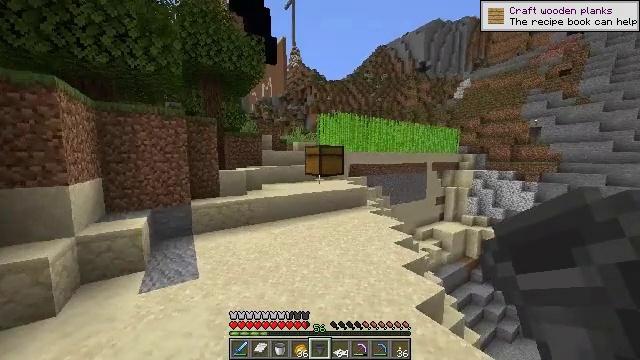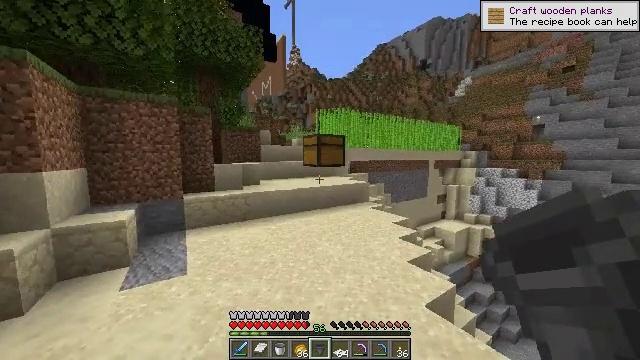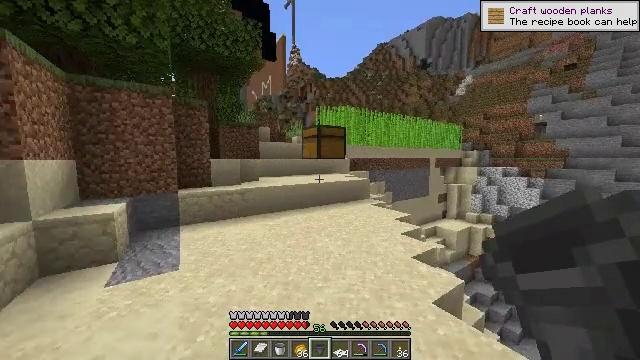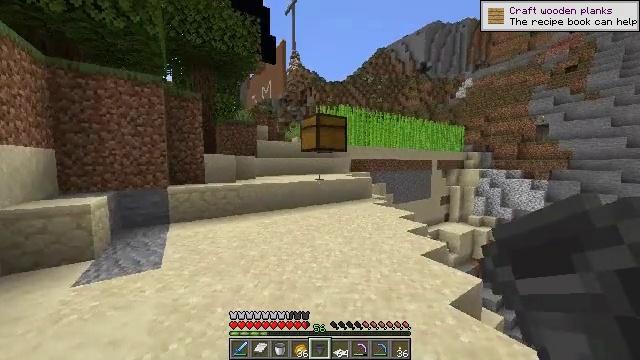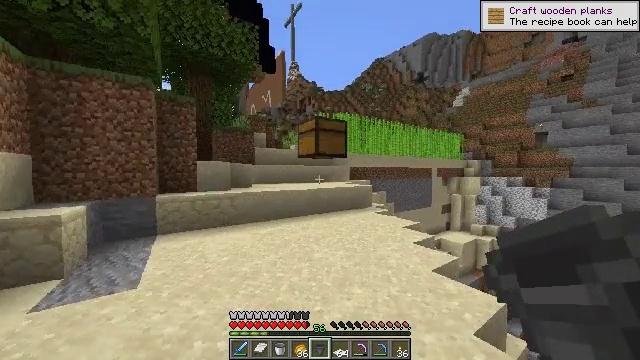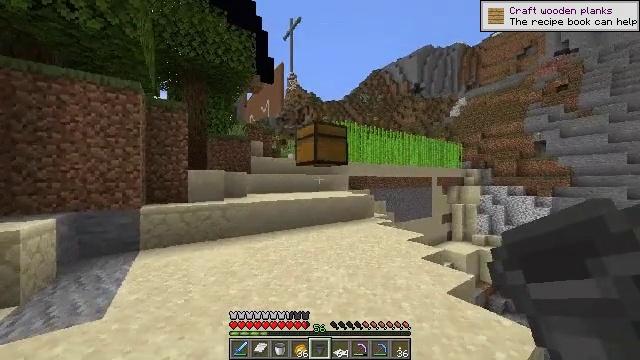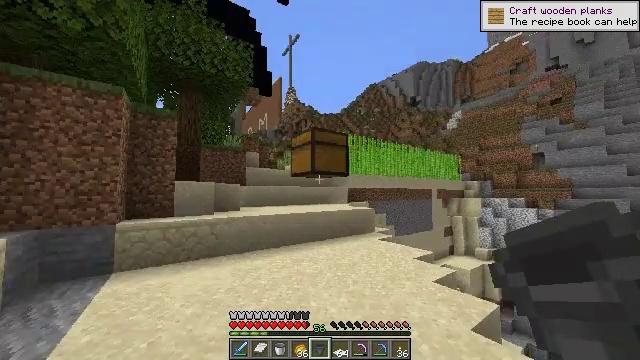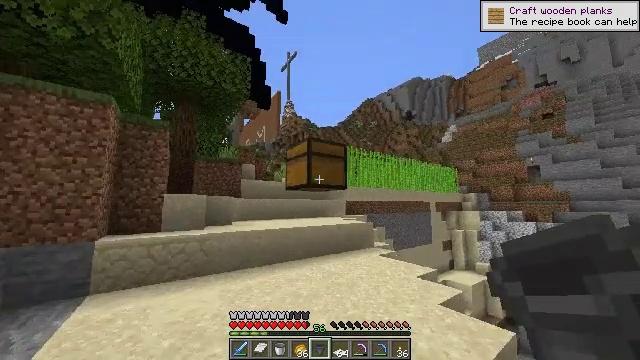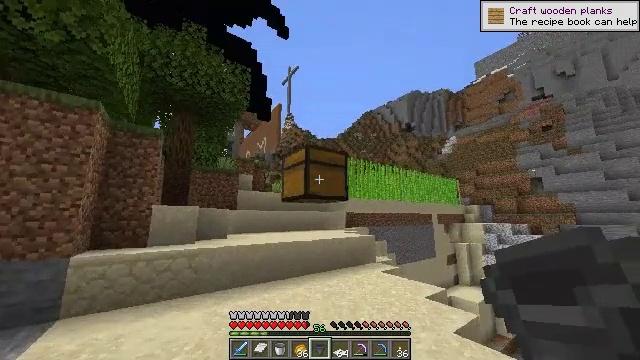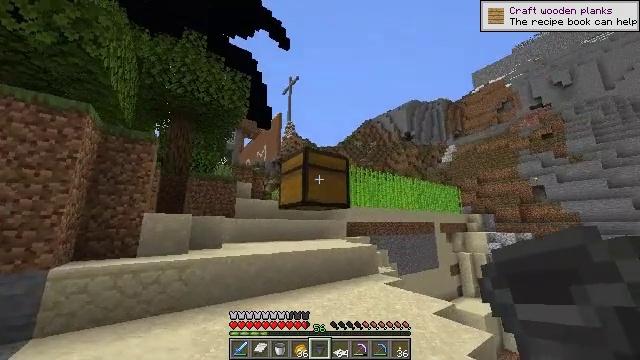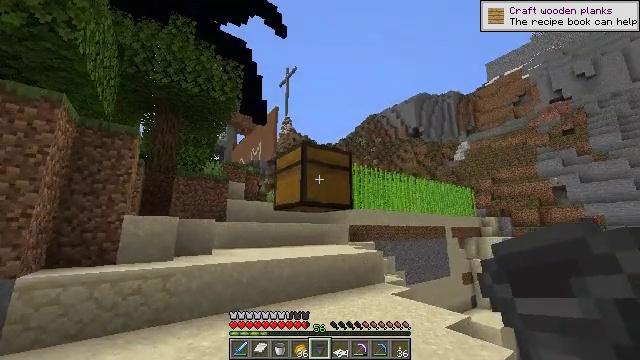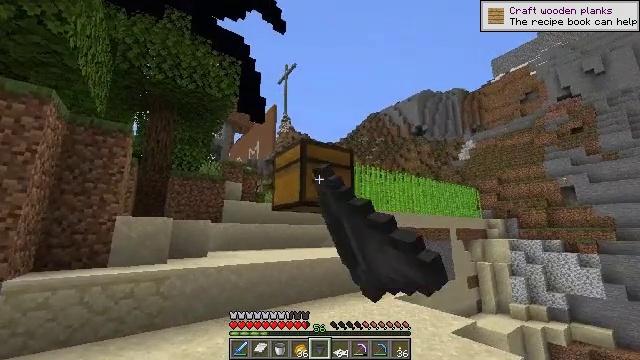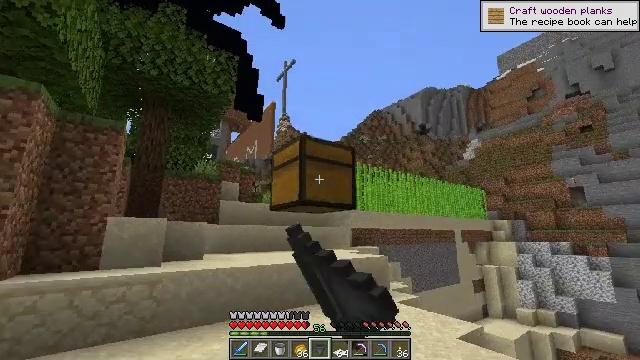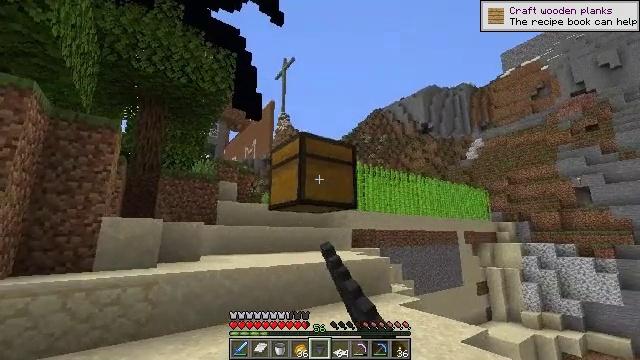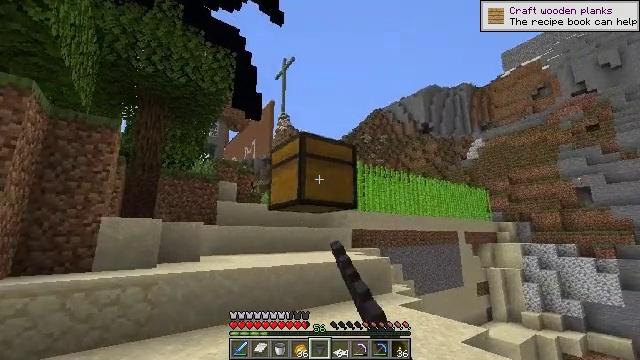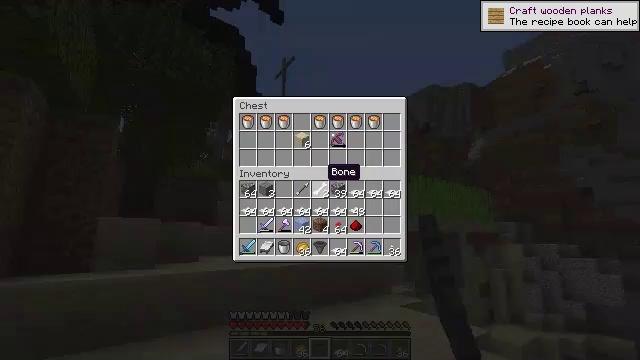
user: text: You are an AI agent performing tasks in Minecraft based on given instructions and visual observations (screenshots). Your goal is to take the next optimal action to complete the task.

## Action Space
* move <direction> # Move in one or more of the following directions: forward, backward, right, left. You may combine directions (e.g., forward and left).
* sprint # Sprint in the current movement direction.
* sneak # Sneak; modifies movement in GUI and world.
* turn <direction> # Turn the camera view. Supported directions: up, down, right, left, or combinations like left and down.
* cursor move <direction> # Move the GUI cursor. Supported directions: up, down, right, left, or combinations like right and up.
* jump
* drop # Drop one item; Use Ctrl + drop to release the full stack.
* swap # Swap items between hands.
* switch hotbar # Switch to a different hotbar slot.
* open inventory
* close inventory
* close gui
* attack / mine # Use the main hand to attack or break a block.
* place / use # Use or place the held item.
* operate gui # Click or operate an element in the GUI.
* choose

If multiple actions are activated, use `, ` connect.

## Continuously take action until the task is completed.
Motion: motion action
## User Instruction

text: Drop a white carpet.
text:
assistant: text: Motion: move forward, jump
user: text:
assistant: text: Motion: move forward
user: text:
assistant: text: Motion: move forward, turn up
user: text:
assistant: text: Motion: move forward, turn up
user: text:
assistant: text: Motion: move forward, turn up
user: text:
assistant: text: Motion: move forward, turn up
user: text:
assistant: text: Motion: move forward, turn up
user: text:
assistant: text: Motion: move forward, turn up
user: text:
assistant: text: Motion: turn up
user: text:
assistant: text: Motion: use / place
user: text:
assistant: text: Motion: use / place
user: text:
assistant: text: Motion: use / place
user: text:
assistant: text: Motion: no_op
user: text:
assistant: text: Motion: no_op
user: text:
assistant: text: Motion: open gui
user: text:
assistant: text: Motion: no_op
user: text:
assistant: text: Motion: no_op
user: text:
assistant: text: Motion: no_op
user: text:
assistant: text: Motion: no_op
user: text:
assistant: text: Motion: cursor move right and up
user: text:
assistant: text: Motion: cursor move right and up
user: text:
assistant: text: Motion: cursor move right and up
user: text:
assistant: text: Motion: sneak, cursor move right
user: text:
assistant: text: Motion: sneak
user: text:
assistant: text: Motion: sneak
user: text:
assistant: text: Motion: sneak
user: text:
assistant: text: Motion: sneak
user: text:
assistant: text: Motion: sneak, choose
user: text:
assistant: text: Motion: sneak, choose
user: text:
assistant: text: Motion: sneak, choose